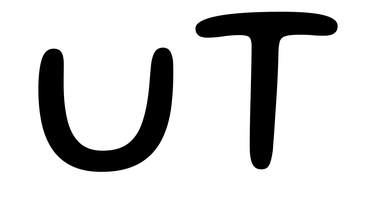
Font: Gluten_Light